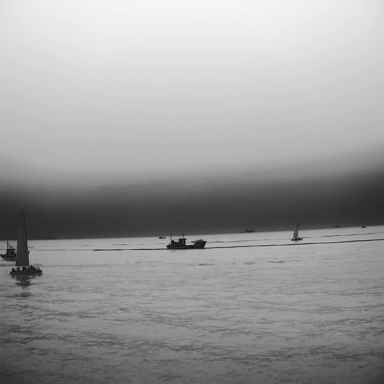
There are six objects shown in the infrared image, including four bulk_carriers, and two sailboats.